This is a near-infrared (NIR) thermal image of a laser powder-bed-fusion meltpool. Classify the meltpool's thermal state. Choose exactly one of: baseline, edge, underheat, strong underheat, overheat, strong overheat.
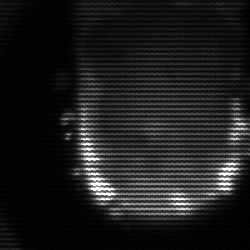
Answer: baseline